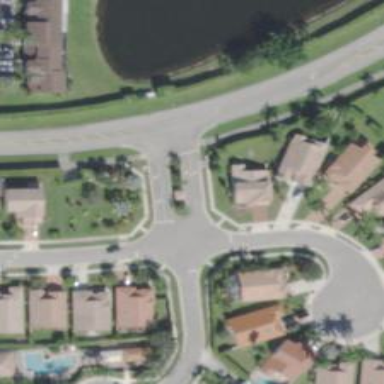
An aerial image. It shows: Road with stop sign.